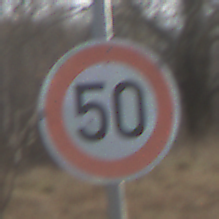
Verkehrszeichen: Geschwindigkeit50
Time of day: MorningAfternoon
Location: Outdoor (Nature)
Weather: PartlyCloudy
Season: NotSpecified
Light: Natural